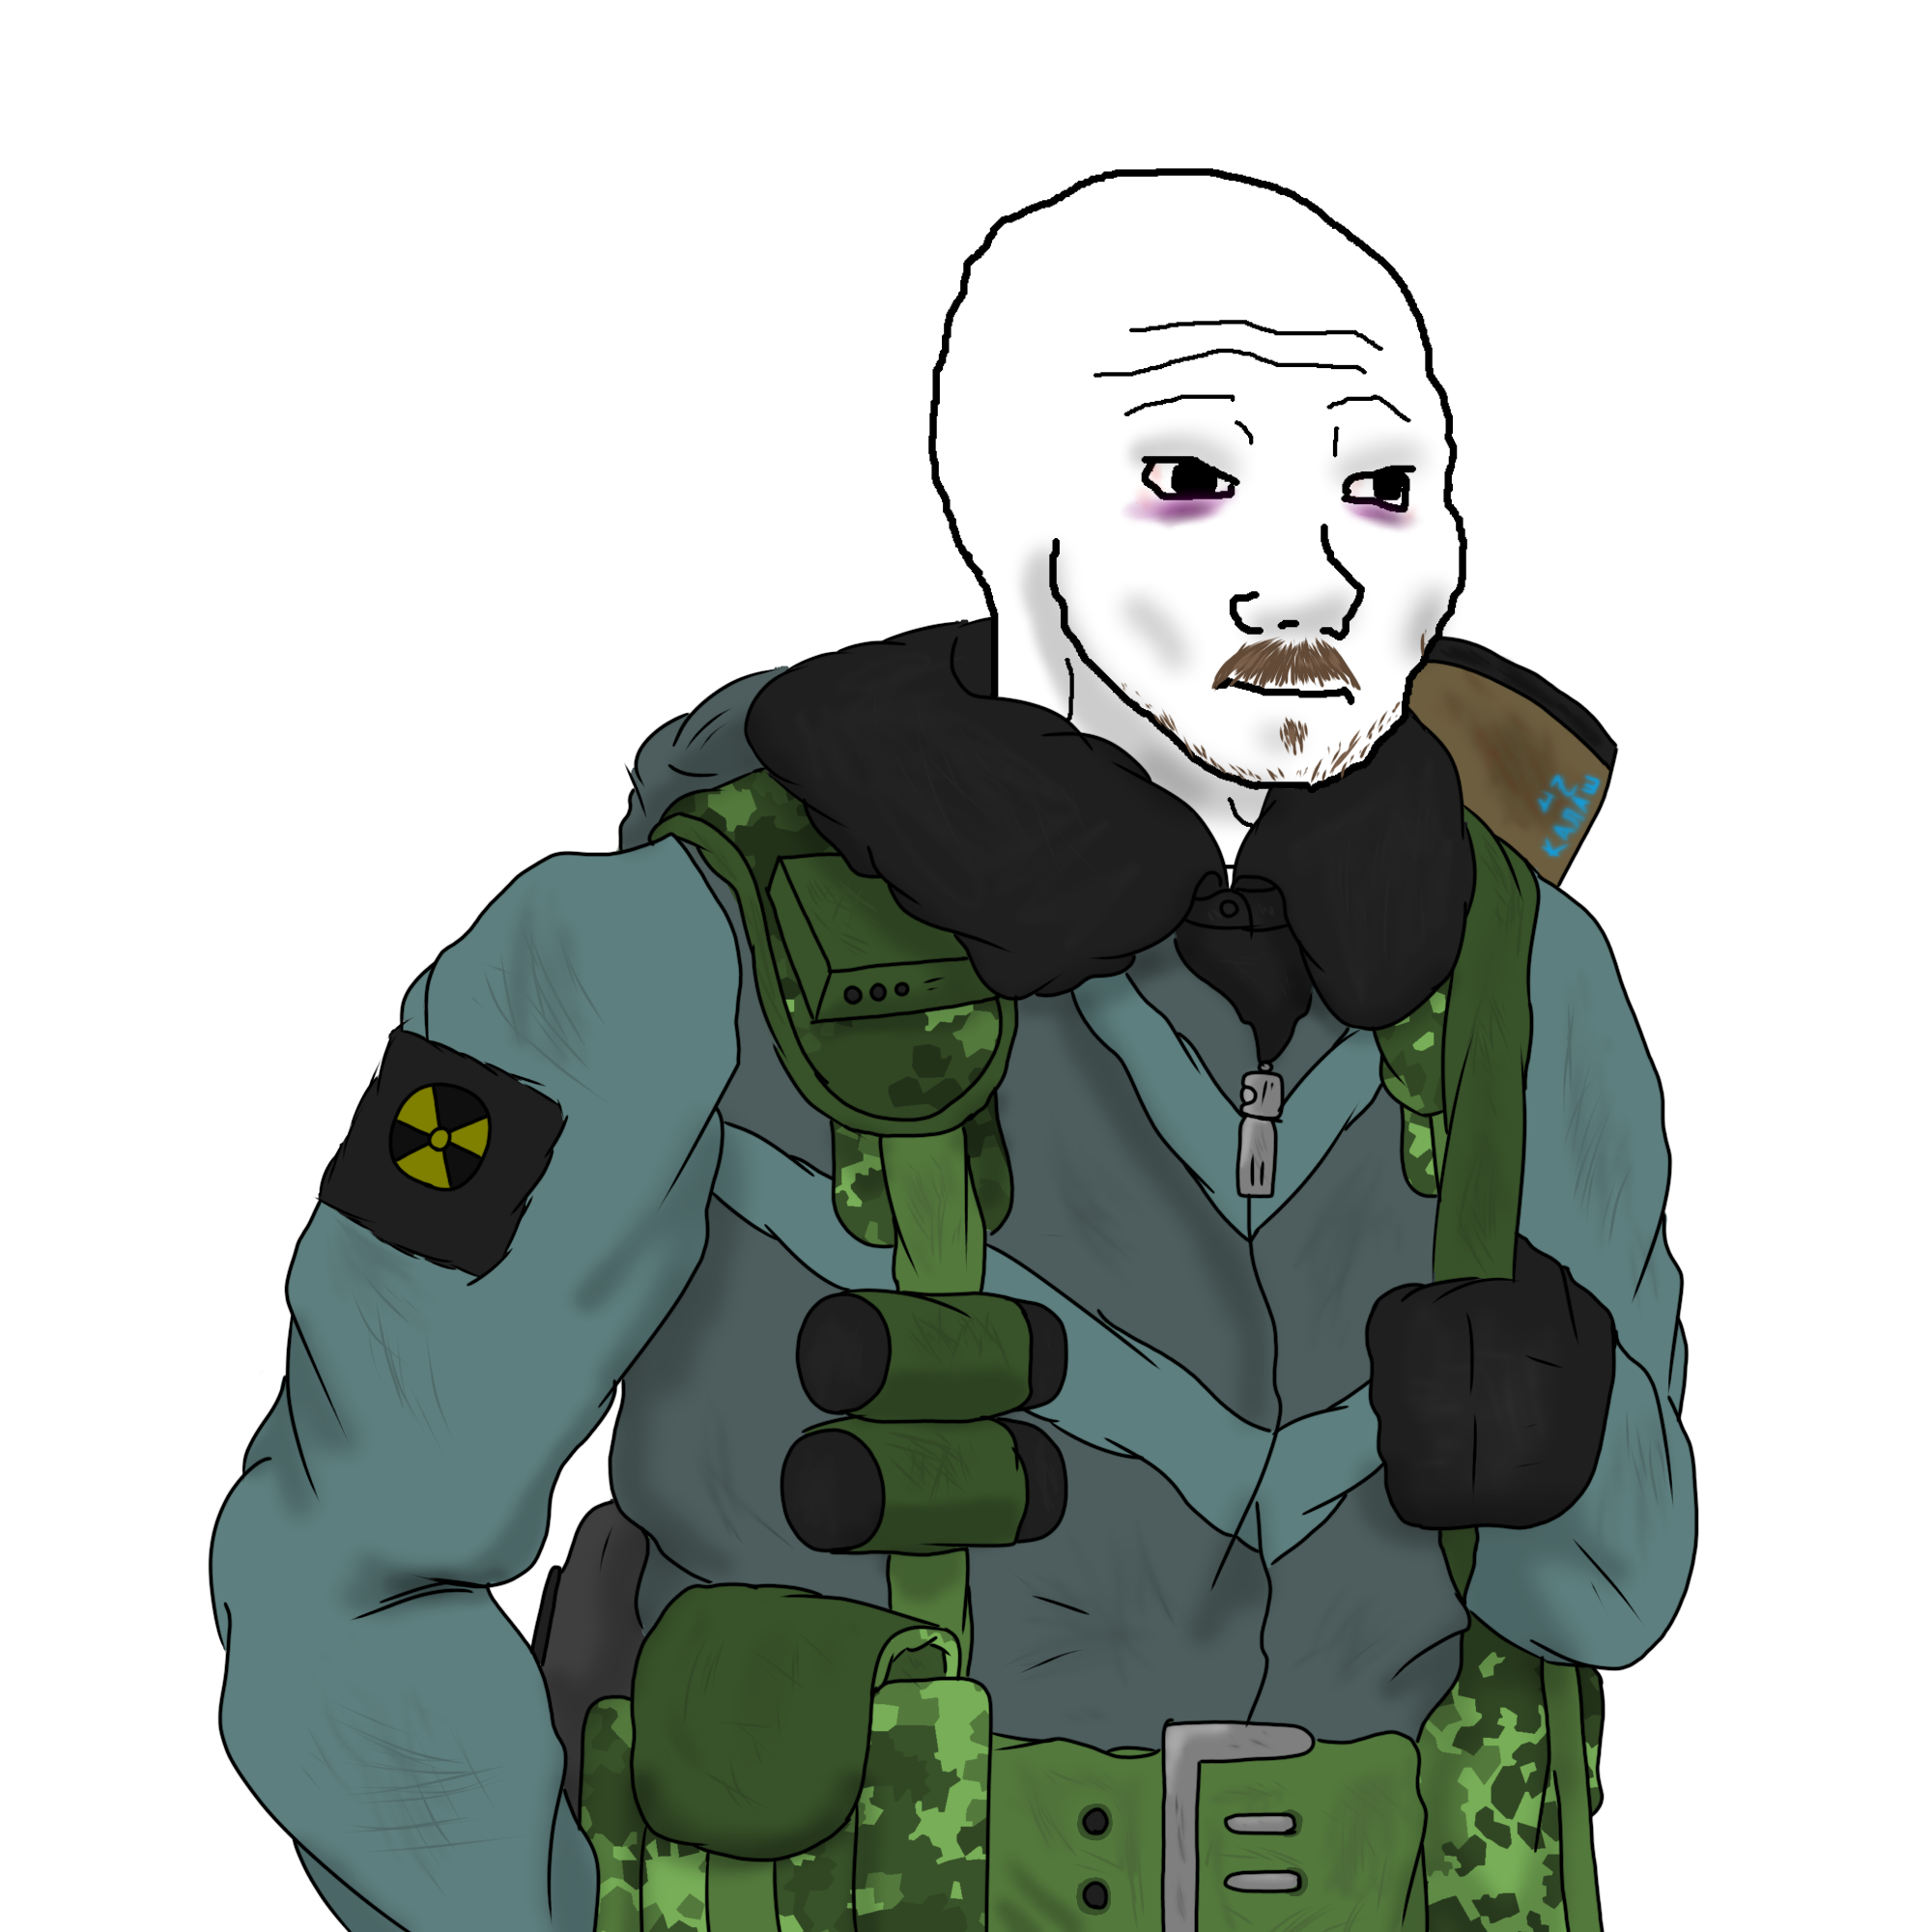
Label: 5_unsorted